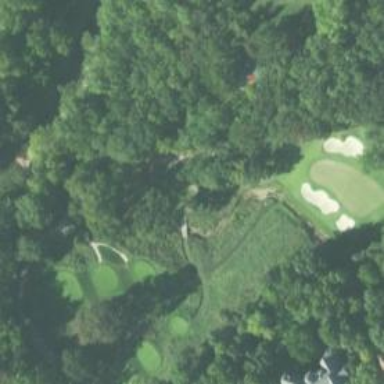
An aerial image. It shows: Path used for both walking and golf.